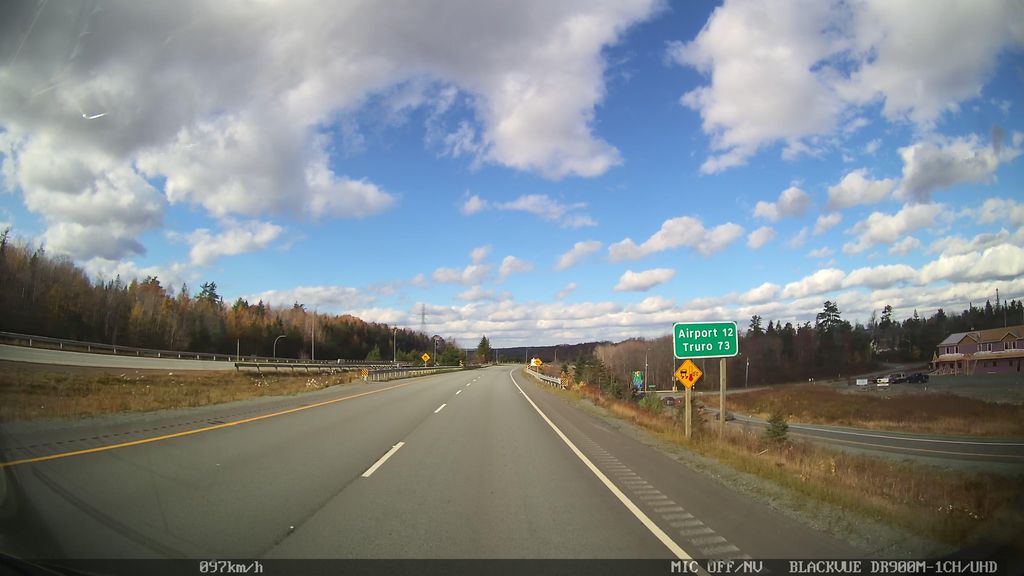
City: halifax